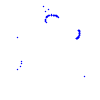
Particle: proton